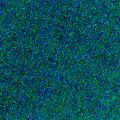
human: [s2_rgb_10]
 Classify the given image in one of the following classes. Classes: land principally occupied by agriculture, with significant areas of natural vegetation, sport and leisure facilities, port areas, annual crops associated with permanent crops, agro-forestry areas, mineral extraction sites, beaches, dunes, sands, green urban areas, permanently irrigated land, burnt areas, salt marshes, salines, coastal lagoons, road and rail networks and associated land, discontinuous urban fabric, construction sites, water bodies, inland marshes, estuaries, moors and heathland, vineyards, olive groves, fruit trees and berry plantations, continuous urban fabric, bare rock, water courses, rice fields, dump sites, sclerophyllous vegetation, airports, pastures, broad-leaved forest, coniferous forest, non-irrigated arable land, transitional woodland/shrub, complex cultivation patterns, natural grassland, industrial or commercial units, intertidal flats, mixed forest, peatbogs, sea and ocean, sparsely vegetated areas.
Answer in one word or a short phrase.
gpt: sea and ocean